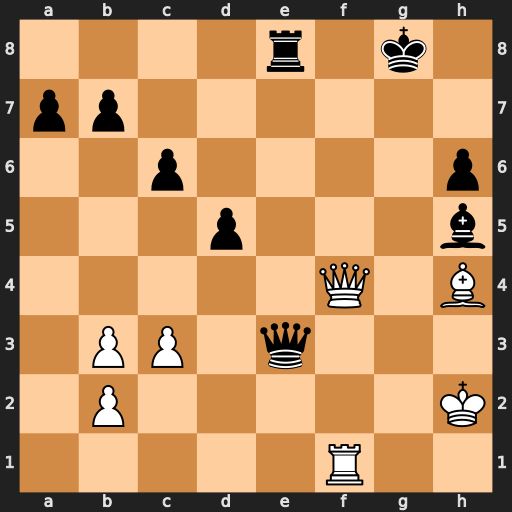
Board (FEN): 4r1k1/pp6/2p4p/3p3b/5Q1B/1PP1q3/1P5K/5R2
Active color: w
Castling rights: -
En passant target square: -
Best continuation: Rg1+ Qxg1+ Kxg1